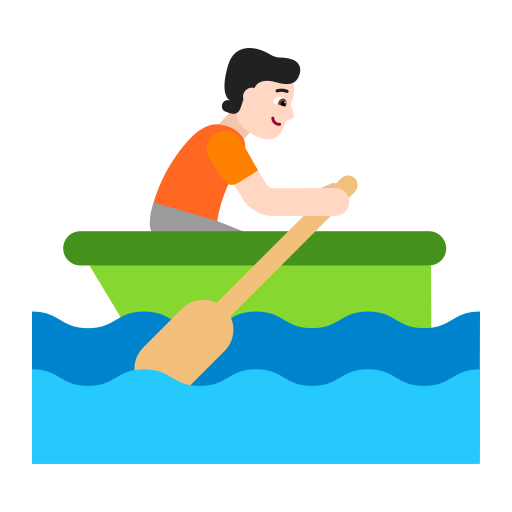
person rowing boat flat light